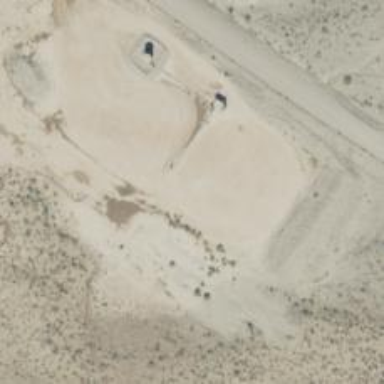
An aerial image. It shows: Petroleum well that is man-made.